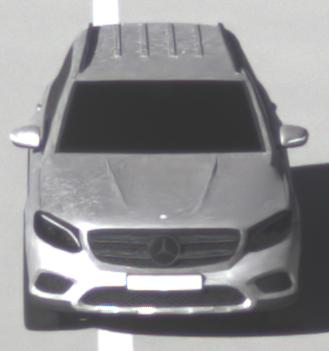
Make: Mercedes-Benz
Model: GLC 250
Detailed model: GLC (253)
Model produced from: 2015/09
Model produced until: 2018/05
Doors: 5
Color: white
Road condition: dry road
Daytime: morning or afternoon
Contrast: high contrast